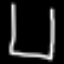
Label: square